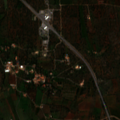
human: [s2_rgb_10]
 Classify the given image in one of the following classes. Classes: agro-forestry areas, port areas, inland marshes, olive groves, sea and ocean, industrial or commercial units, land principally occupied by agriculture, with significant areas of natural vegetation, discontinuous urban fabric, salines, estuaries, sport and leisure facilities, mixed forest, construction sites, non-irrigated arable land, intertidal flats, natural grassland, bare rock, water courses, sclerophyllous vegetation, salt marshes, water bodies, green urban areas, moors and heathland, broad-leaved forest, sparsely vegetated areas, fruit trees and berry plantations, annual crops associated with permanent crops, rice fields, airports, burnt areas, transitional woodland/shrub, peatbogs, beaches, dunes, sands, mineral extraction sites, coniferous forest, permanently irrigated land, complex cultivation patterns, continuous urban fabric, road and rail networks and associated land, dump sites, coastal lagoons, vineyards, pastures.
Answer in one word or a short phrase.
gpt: fruit trees and berry plantations, complex cultivation patterns